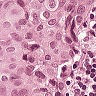
Metastatic tissue present: yes